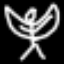
Label: angel